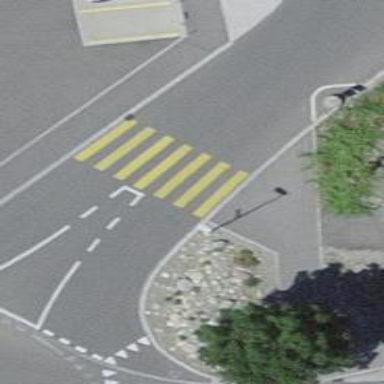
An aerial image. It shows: Uncontrolled road crossing.